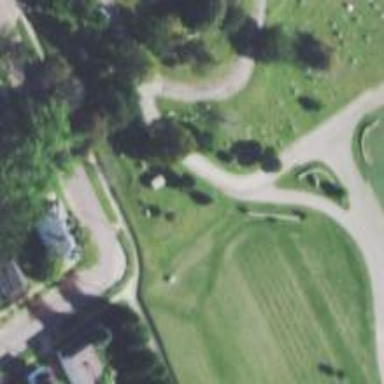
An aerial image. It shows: Cemetery.